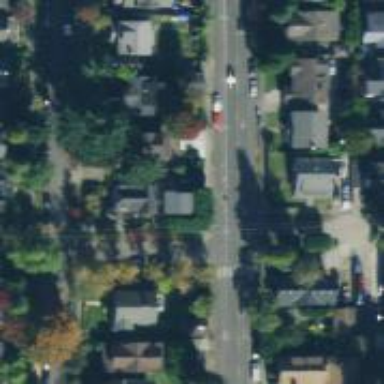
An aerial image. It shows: Residential road with separate sidewalk.